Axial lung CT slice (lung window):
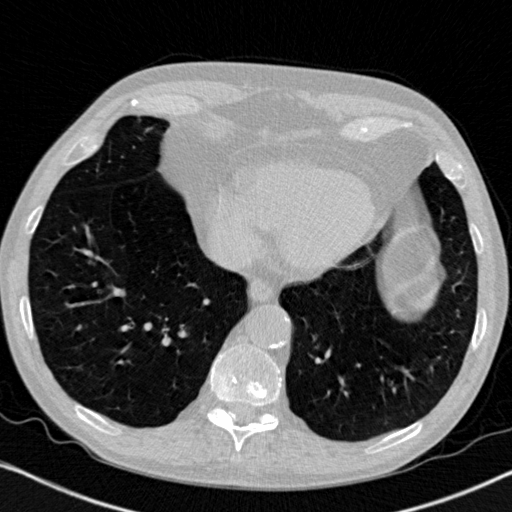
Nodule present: no